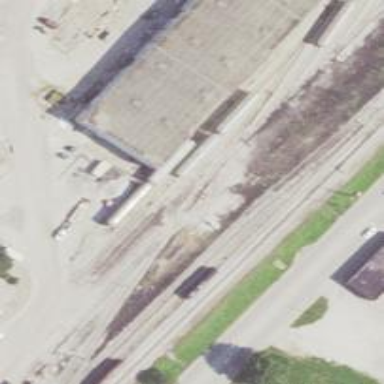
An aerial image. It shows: Railway yard used for servicing trains.